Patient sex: M
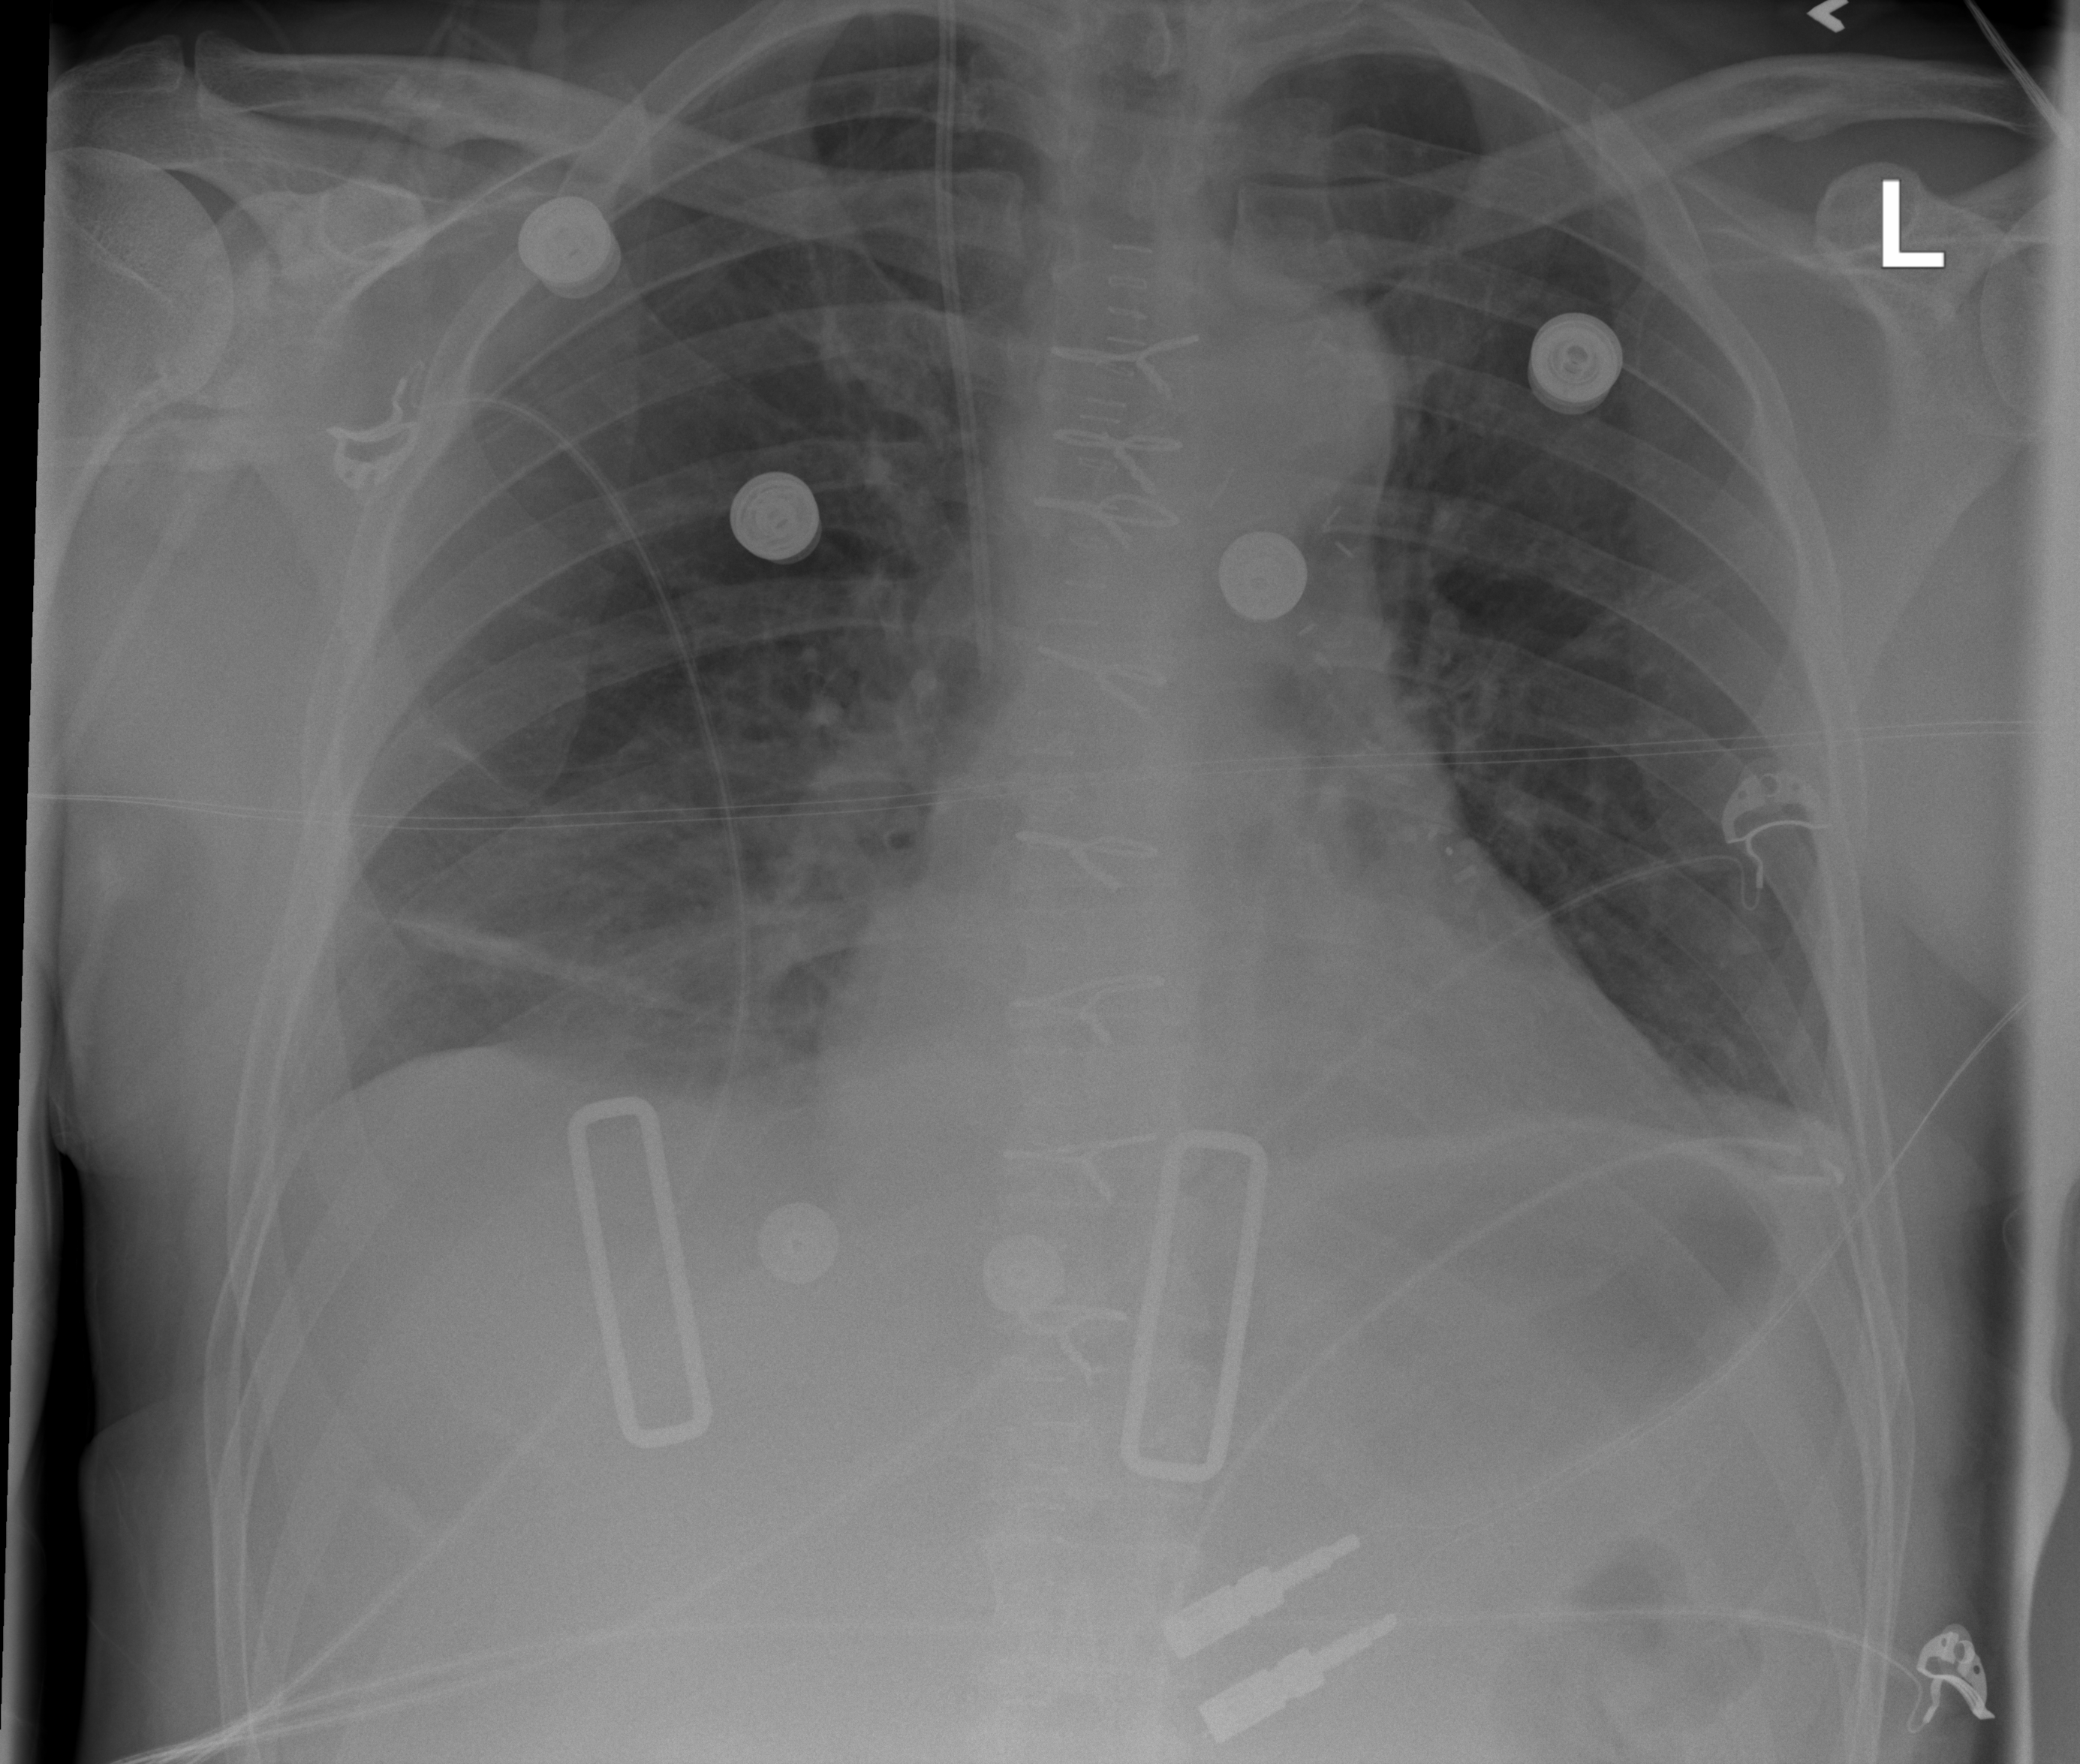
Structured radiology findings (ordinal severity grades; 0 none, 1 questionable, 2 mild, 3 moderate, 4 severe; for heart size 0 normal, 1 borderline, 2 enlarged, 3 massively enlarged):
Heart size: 1
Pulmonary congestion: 0
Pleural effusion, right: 0
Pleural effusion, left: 2
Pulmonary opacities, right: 0
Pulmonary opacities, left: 0
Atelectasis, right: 2
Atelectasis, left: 2